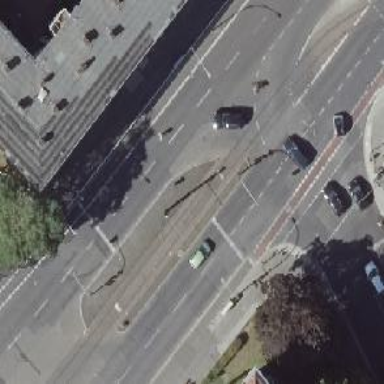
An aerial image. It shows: Tertiary road with asphalt surface and cycle track on the right.